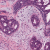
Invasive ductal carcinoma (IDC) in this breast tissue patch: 0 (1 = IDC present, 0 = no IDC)